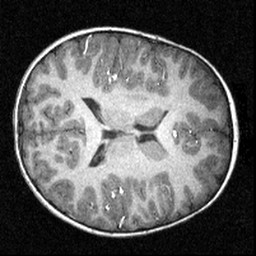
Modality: T1w
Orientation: axial
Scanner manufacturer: siemens
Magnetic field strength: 3 T
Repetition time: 1.57 s
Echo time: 0.00304 s